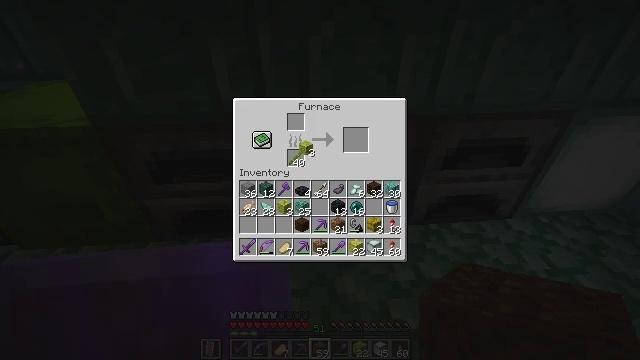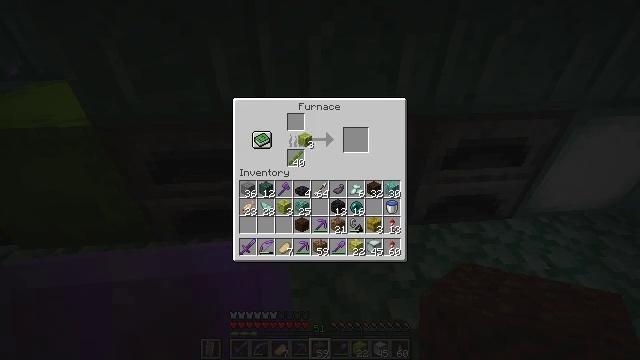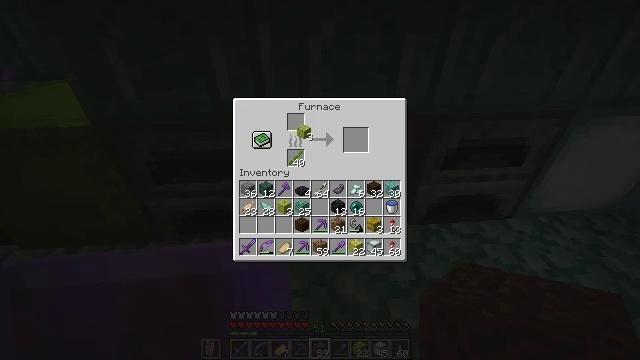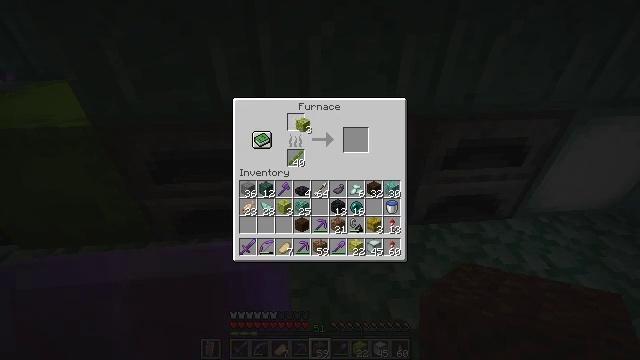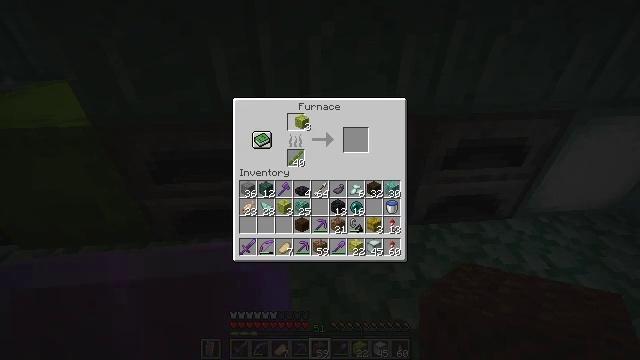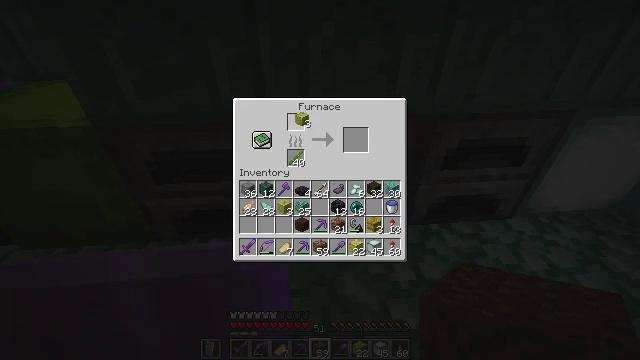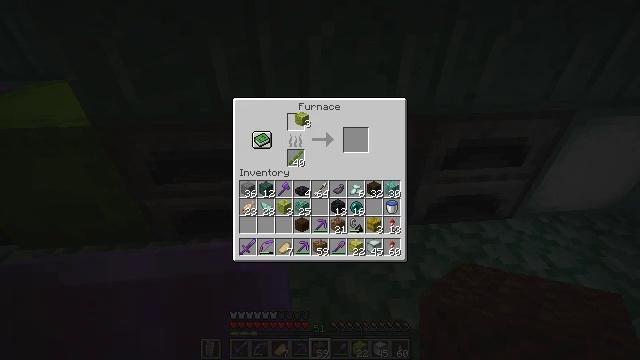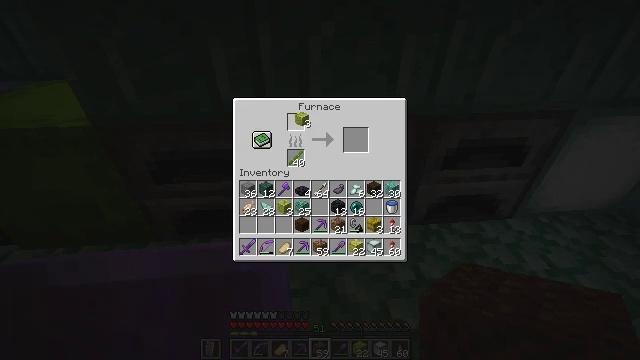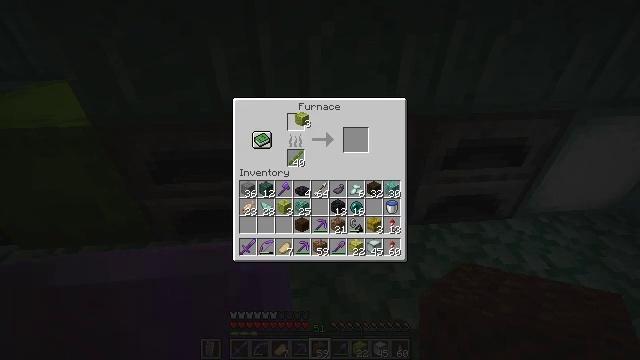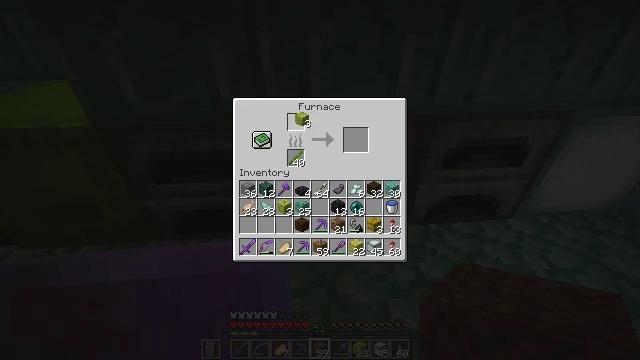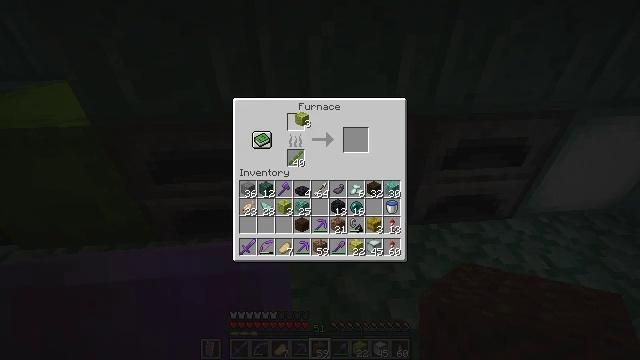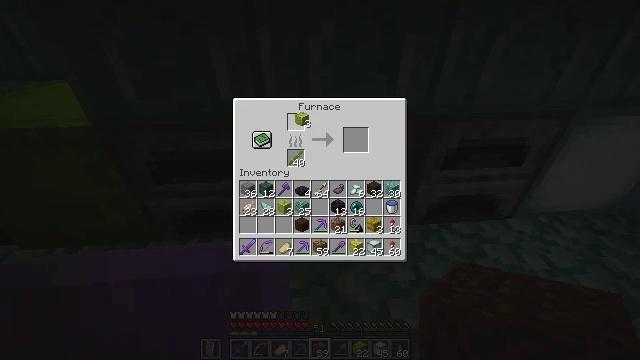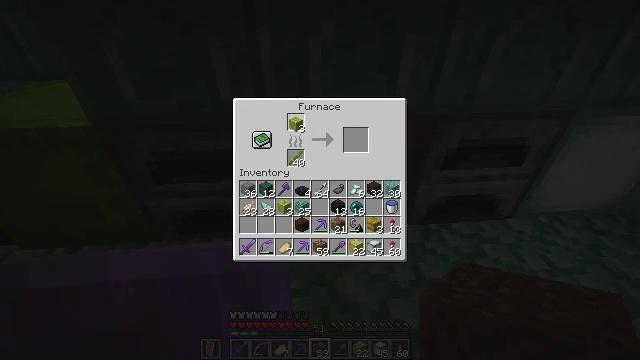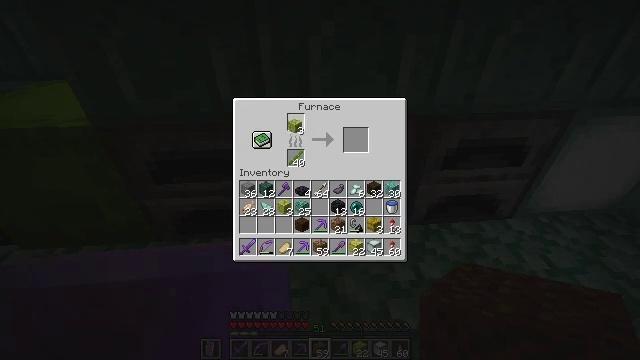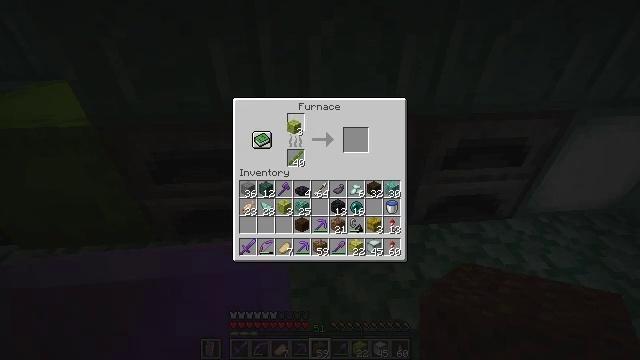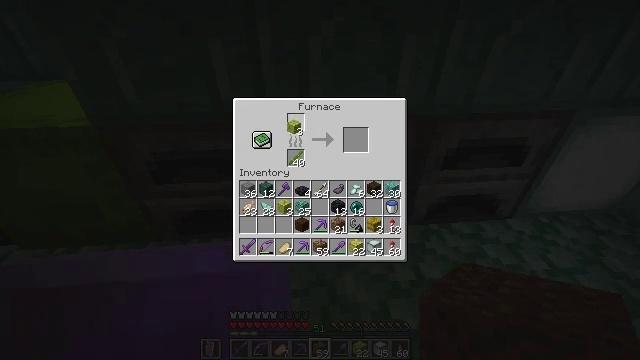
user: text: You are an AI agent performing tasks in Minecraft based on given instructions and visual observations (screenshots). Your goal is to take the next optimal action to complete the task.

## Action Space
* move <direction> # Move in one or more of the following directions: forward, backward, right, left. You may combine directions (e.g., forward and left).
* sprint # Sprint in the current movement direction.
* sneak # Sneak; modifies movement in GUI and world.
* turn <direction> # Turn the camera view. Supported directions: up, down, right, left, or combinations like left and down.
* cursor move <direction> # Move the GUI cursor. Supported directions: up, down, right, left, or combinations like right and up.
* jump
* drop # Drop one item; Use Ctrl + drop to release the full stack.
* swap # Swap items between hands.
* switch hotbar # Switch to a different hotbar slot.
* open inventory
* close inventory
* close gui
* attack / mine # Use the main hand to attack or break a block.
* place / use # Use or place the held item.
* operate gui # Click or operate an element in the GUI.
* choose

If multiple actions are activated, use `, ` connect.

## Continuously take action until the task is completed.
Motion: motion action
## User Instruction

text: craft item sponge
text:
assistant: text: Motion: turn up
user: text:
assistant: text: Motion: turn up
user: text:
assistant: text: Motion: no_op
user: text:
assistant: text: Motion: no_op
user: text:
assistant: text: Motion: no_op
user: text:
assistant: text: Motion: no_op
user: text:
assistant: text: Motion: no_op
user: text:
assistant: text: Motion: no_op
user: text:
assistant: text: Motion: no_op
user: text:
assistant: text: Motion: no_op
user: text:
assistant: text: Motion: no_op
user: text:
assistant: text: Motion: no_op
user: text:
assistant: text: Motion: no_op
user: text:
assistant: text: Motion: no_op
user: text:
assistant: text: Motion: no_op
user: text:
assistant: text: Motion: no_op
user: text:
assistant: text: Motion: no_op
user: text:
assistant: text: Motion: attack / mine
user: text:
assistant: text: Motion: attack / mine
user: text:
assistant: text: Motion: attack / mine
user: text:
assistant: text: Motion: no_op
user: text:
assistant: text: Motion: no_op
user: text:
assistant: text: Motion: no_op
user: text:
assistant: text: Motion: no_op
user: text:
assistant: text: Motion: no_op
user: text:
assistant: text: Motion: no_op
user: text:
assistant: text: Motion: no_op
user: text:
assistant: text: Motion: no_op
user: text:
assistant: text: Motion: no_op
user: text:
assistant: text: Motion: no_op